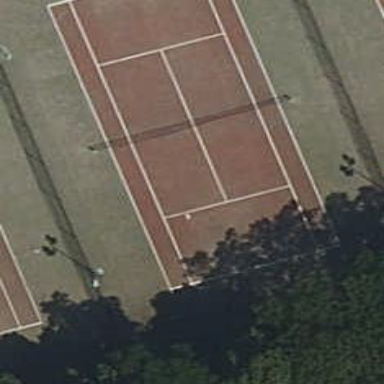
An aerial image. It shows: Tennis court on pitch designated for leisure land.